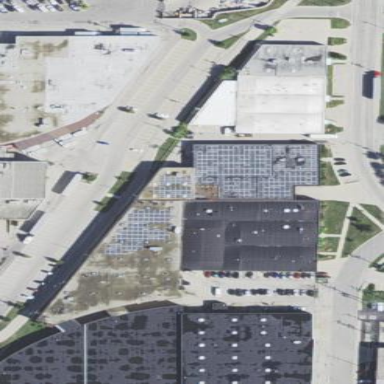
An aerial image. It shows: Industrial building.